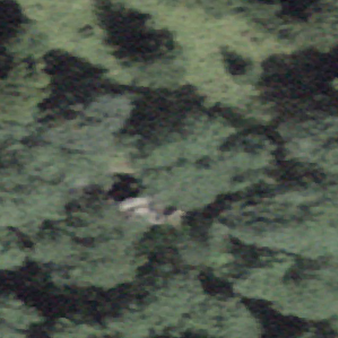
Label: bouldering_area